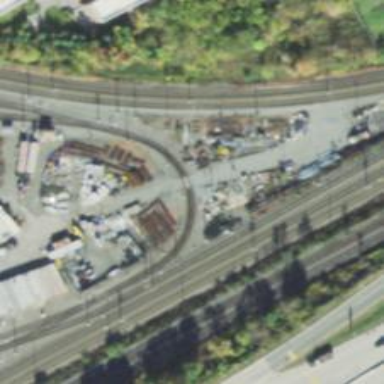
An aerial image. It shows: Light rail yard with electrified contact lines.